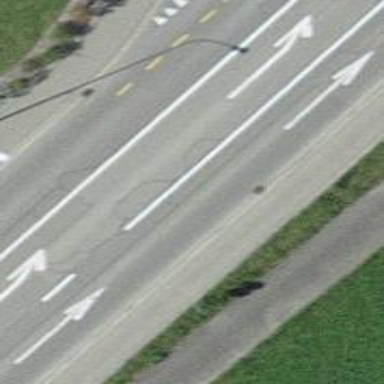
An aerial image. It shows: Primary highway with asphalt surface. Both sides of the road have asphalt sidewalks.